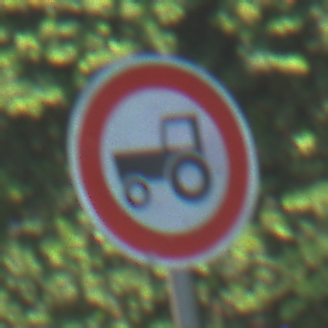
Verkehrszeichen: VerbotKraftfahrzeugeZuegeNichtSchneller25
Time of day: MorningAfternoon
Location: Outdoor (Urban)
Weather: PartlyCloudy
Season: NotSpecified
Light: Natural